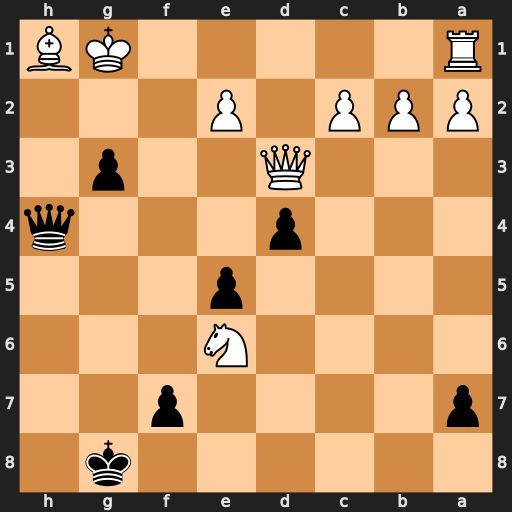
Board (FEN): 6k1/p4p2/4N3/4p3/3p3q/3Q2p1/PPP1P3/R5KB
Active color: b
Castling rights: -
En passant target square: -
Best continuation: Qh2+ Kf1 Qxh1#